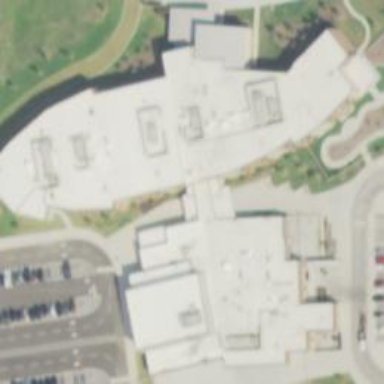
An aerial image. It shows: School building.